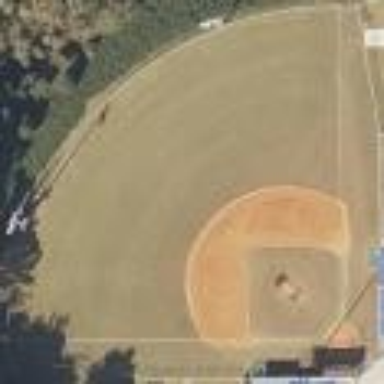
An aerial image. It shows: Baseball pitch for leisure and sports activities.